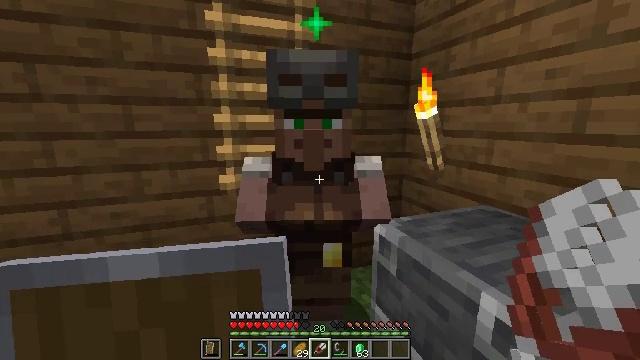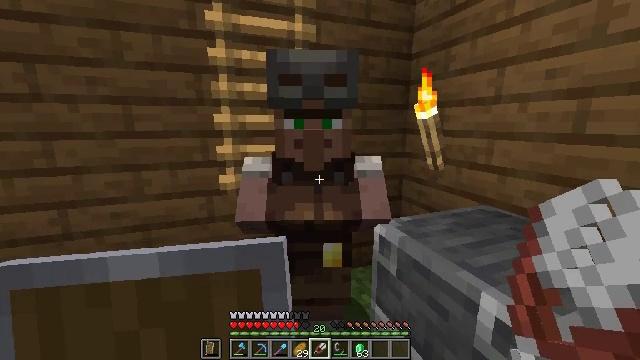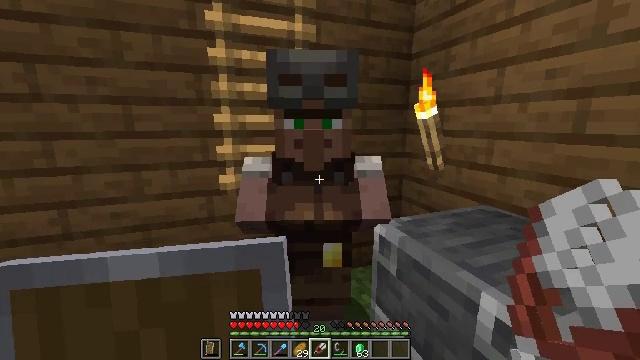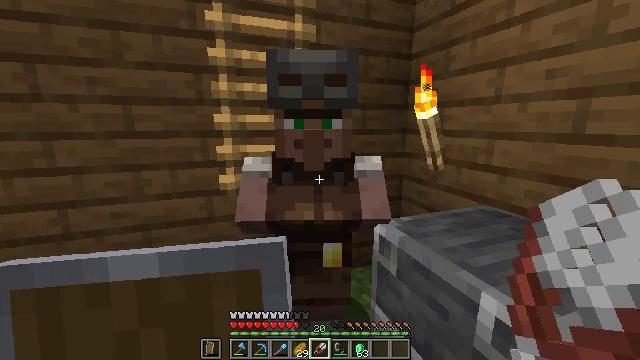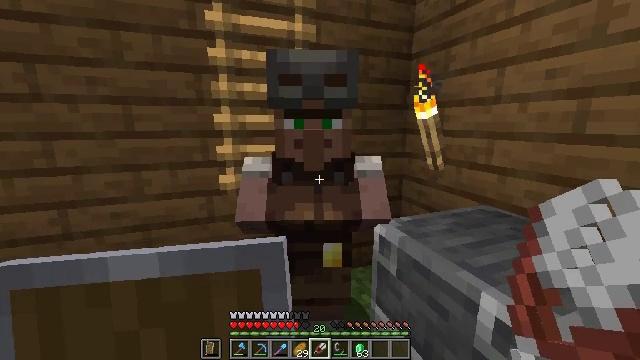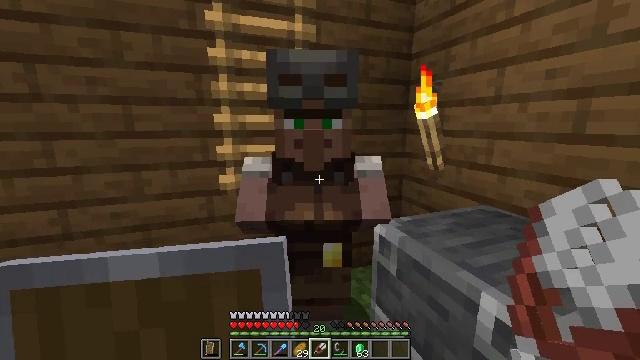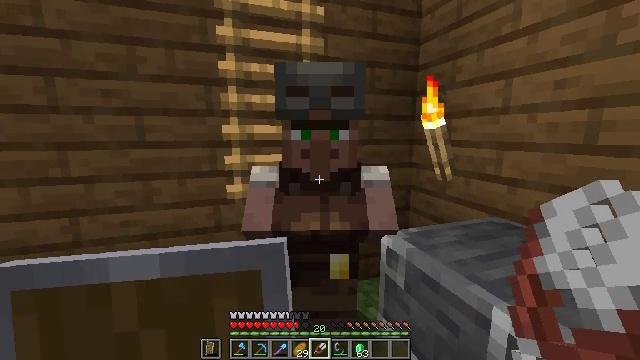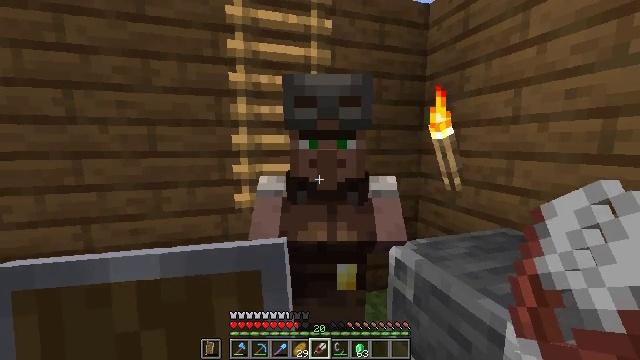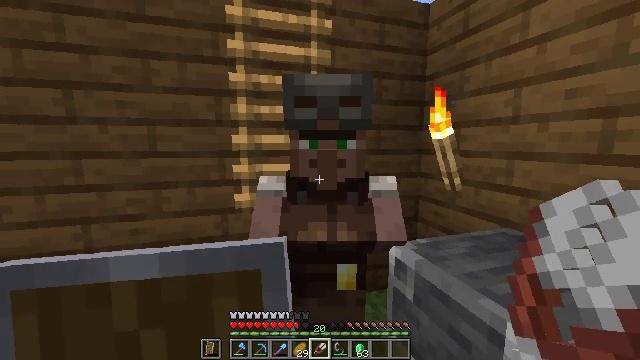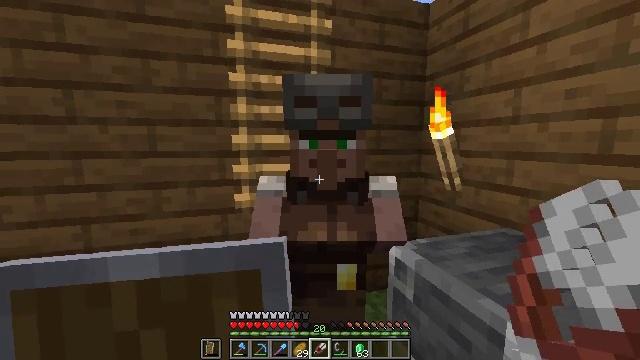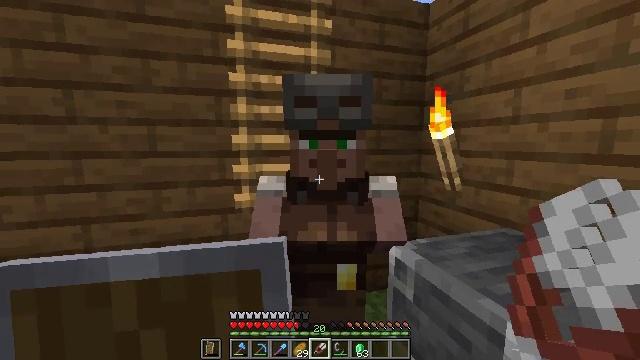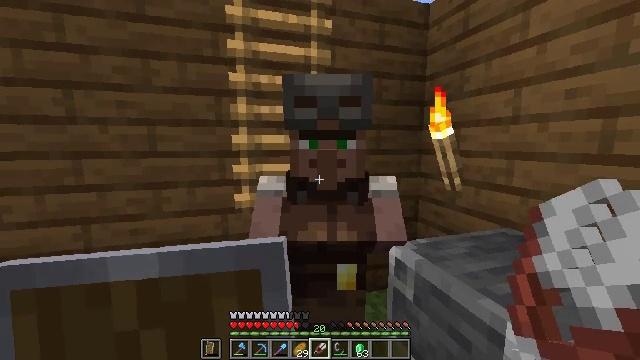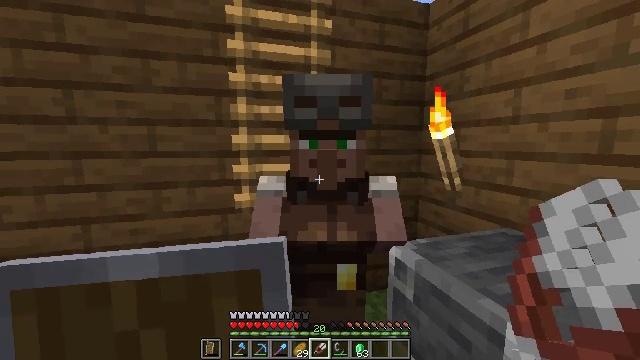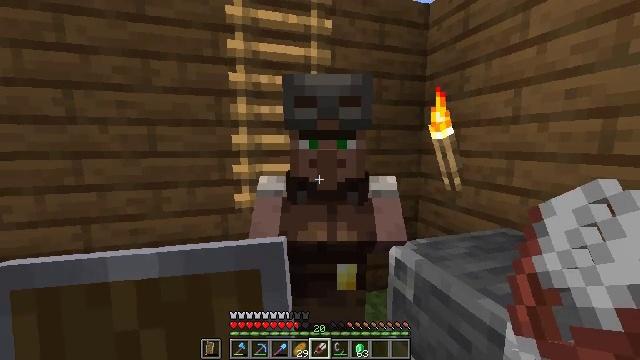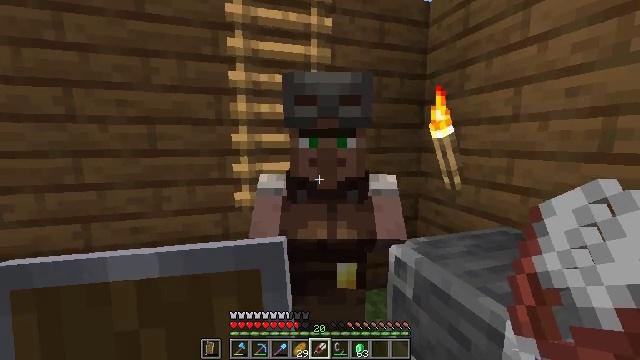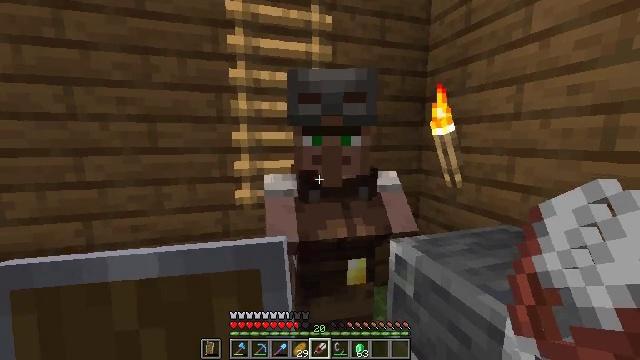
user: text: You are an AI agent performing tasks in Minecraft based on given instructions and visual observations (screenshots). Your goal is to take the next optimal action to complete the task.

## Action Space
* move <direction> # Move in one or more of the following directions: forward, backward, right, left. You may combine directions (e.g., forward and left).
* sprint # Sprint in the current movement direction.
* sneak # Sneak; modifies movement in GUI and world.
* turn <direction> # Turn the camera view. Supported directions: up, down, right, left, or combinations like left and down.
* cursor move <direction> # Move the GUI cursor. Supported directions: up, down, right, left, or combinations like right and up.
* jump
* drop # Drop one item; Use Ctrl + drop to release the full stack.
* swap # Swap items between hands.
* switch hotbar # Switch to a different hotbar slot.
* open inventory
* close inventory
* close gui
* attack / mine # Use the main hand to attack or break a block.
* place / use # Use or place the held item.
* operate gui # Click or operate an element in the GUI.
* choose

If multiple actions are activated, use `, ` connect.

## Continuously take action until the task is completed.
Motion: motion action
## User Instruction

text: Create a chainmail chestplate by using the crafting table.
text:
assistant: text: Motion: no_op
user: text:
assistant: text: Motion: no_op
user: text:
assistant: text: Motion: no_op
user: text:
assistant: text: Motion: no_op
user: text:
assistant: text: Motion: no_op
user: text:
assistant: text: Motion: turn left and up
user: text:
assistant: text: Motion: turn left and up
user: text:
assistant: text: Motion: no_op
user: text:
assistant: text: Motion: no_op
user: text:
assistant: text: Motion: no_op
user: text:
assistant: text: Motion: no_op
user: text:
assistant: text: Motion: no_op
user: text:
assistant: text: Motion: no_op
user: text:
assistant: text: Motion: no_op
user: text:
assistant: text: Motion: use / place
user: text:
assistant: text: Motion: use / place
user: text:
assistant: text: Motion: use / place
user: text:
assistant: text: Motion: no_op
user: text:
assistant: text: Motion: no_op
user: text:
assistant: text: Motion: no_op
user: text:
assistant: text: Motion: no_op
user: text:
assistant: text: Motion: no_op
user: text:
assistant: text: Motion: no_op
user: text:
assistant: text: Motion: no_op
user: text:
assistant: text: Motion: cursor move left and down
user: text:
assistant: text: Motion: cursor move left
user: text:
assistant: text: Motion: cursor move left and up
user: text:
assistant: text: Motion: cursor move left and up
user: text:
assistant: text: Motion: no_op
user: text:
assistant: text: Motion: no_op